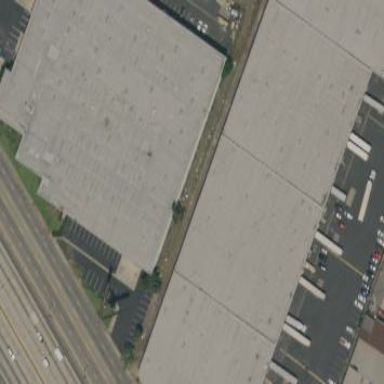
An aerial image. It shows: Warehouse.